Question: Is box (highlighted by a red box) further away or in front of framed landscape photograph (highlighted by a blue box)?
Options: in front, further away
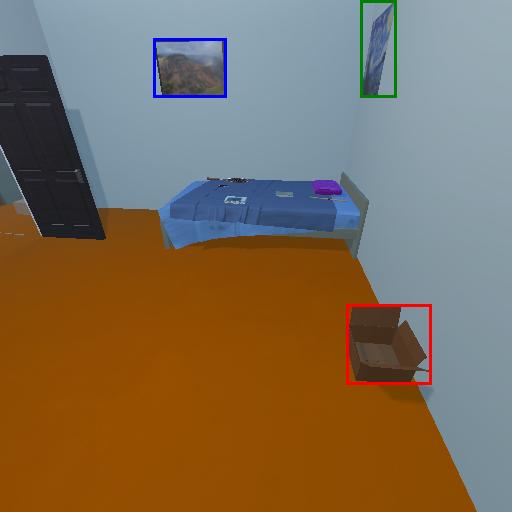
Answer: in front